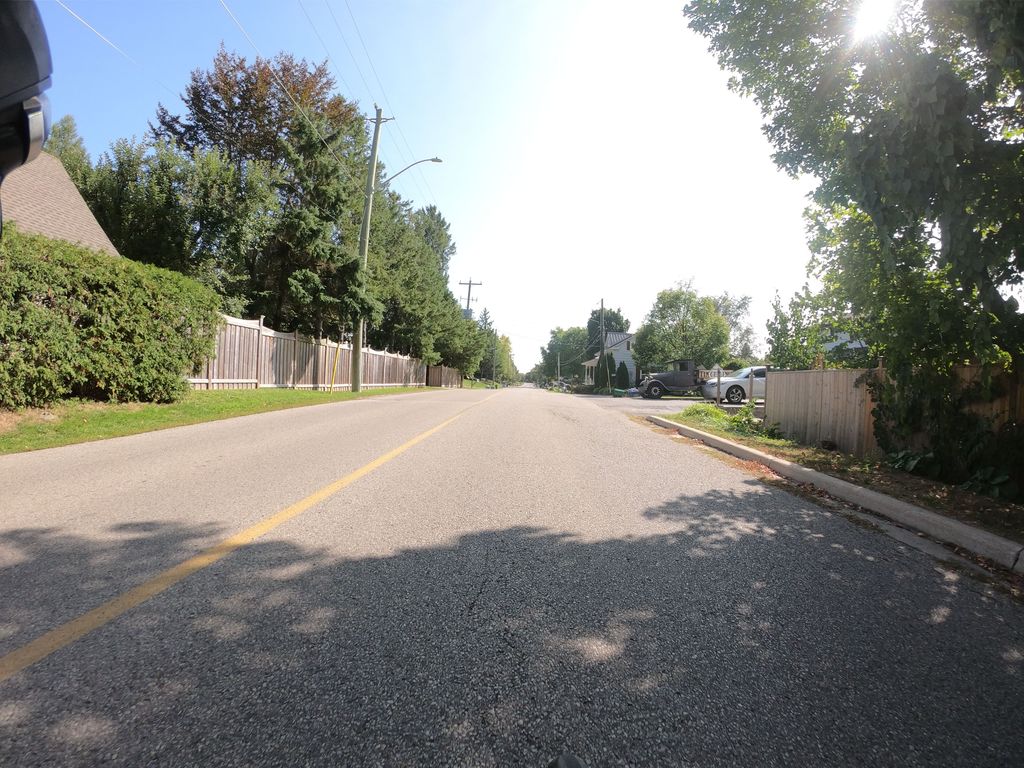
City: kitchener-waterloo